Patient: sex M, age 48
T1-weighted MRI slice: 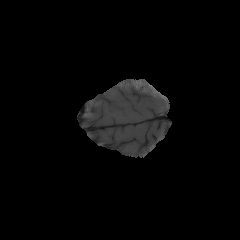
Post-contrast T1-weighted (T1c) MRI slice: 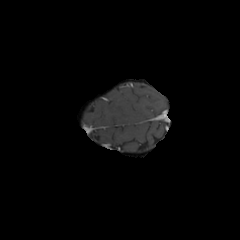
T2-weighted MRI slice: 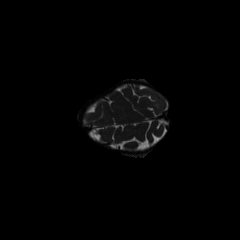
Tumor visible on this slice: yes
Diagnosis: Glioblastoma, IDH-wildtype
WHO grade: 4